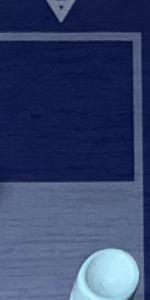
Label: Empty